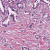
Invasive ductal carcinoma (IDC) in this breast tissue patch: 1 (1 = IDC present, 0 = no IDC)